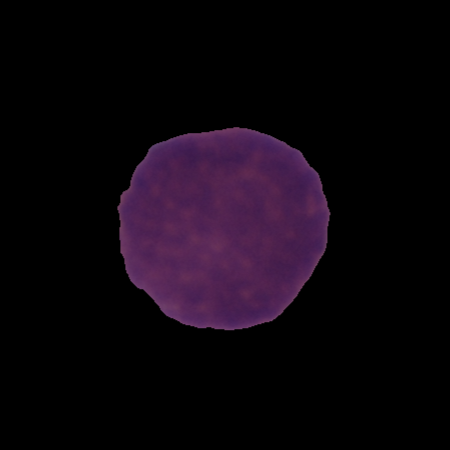
Label: healthy